Question: I've been having trouble with a Capistrano script, or in fact, a bash command that was causing my script to fail. I kept on getting errors from the script saying:
> No such file or directory
So here's the script bit.
'''
run "sudo ln -s #{shared_path}/readme.txt #{shared_path}/readme-symlink.txt"
'''
Upon closer inspection it turns out that there are two spaces between the readme.txt and readme-symlink.txt bits. By accident I found that one is a space, and the other is just a weird character that looks like a space, but it's not. Here's what it looks like in Sublime Text, configured to display whitespace:

Notice how, in the above image, there is only one dot after readme.txt, and then another ""
So here's my question, what on earth is this charachter, I'm just so confused how someone managed to get that in there by typing on a normal keyboard?
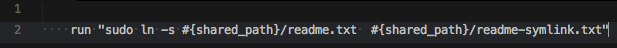
Answer: So I pasted the string at <URL> this is a space, but it's a non-breaking space, which I believe, the command line isn't too happy about.

Removing the nbsp fixes my script, and I can go on with my life again.
I'm just stumped about how the person that created the file got a nbsp in there in the first place.